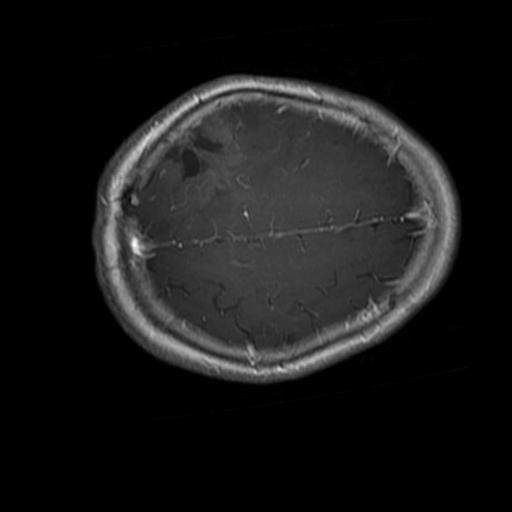
Label: brain_glioma